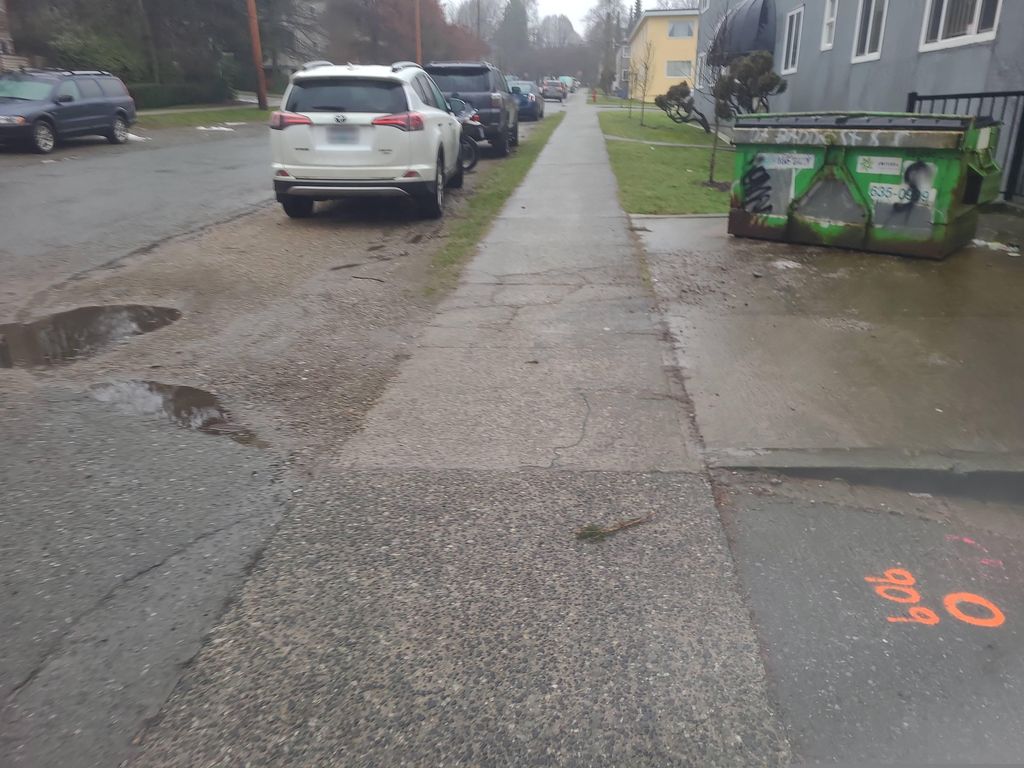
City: vancouver